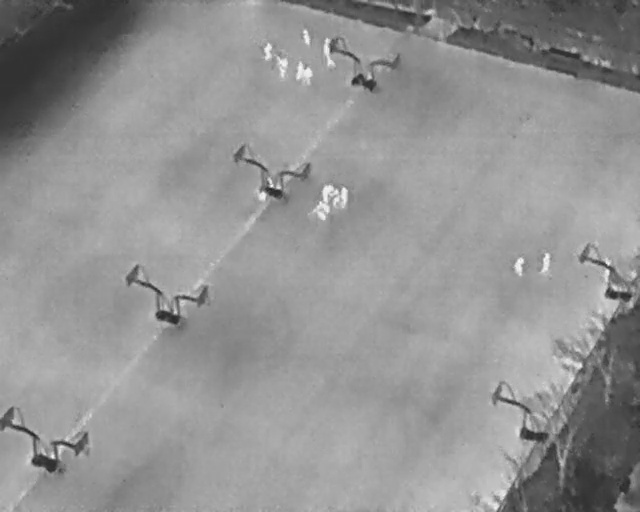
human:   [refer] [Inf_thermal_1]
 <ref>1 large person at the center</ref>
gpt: <box>[[48, 39, 51, 42, 2]]</box>

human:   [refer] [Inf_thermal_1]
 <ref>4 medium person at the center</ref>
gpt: <box>[[51, 37, 55, 39, 2], [50, 37, 53, 39, 2], [49, 36, 52, 38, 2], [39, 36, 42, 39, 2]]</box>